一年级 · 计数
同样多的一组是 ( )。
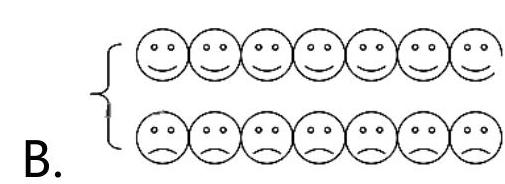
A. $\left\{\begin{array}{l}\text { OOOOOO }\end{array}\right.$

答案: B